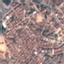
Label: Residential